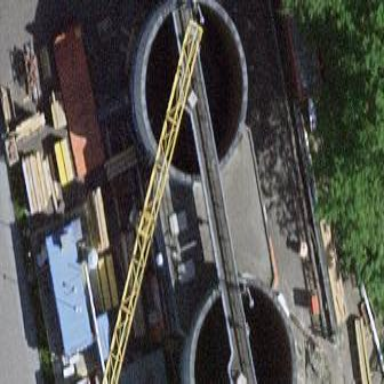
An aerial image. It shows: Storage tank for holding water.